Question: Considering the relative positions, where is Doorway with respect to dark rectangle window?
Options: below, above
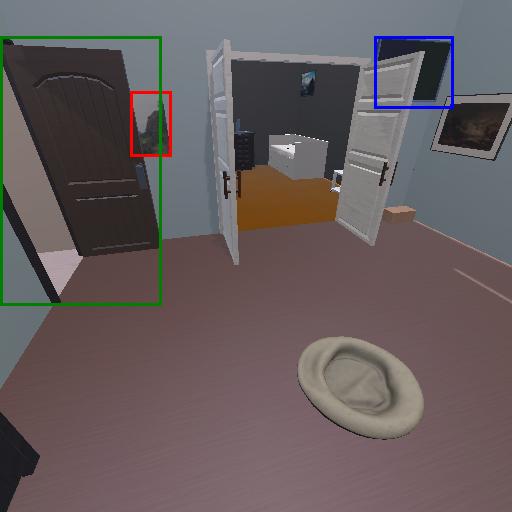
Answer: below